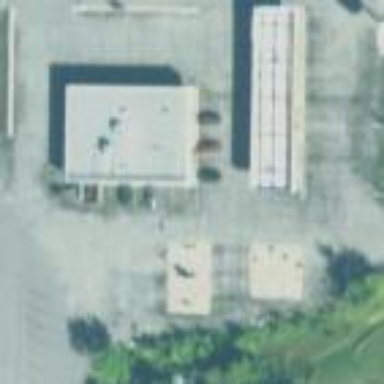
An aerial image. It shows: Fuel station.